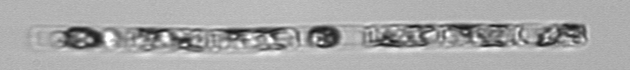
Label: Guinardia_delicatula_TAG_internal_parasite